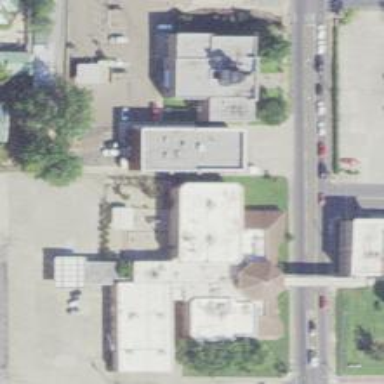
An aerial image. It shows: Ambulance station for emergencies.